Question: I'm developing an ionic 2 app.
I have this kind of data in firebase

what i need is go throgh the node and get total of all marks.
in firebase docs there are examples like this.
'''
var query = firebase.database().ref("users").orderByKey();
query.once("value")
.then(function(snapshot) {
snapshot.forEach(function(childSnapshot) {
// key will be "ada" the first time and "alan" the second time
var key = childSnapshot.key;
// childData will be the actual contents of the child
var childData = childSnapshot.val();
});
});
'''
but i have no idea how to use this for my case.
can anyone please help me??
thank you
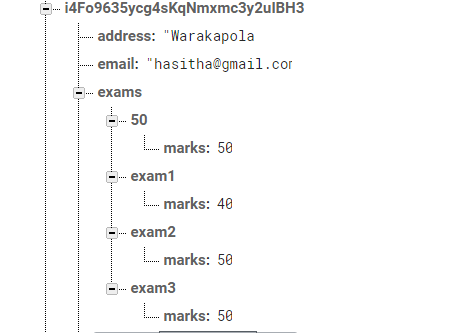
Answer: You can do this quite easily in <URL>
'''
>_ npm install --save lodash
'''
---
'''
import { forEach,sum} from 'lodash';
...
let marks:[];
forEach(this.exam,value => {
marks.push(value.mark);
});
console.log(sum(marks));
'''
<URL>